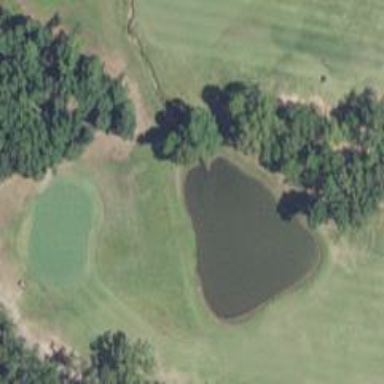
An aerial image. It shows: Water hazard on golf course. The hazard is natural water feature.